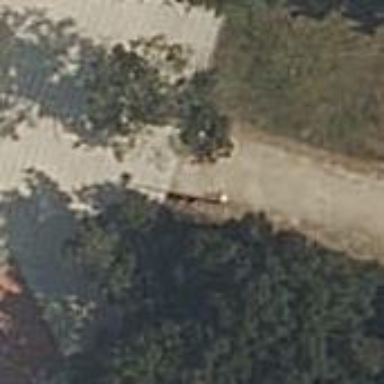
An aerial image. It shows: Pedestrian road.